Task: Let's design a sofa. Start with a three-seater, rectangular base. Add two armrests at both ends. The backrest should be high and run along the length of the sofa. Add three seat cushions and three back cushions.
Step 184:
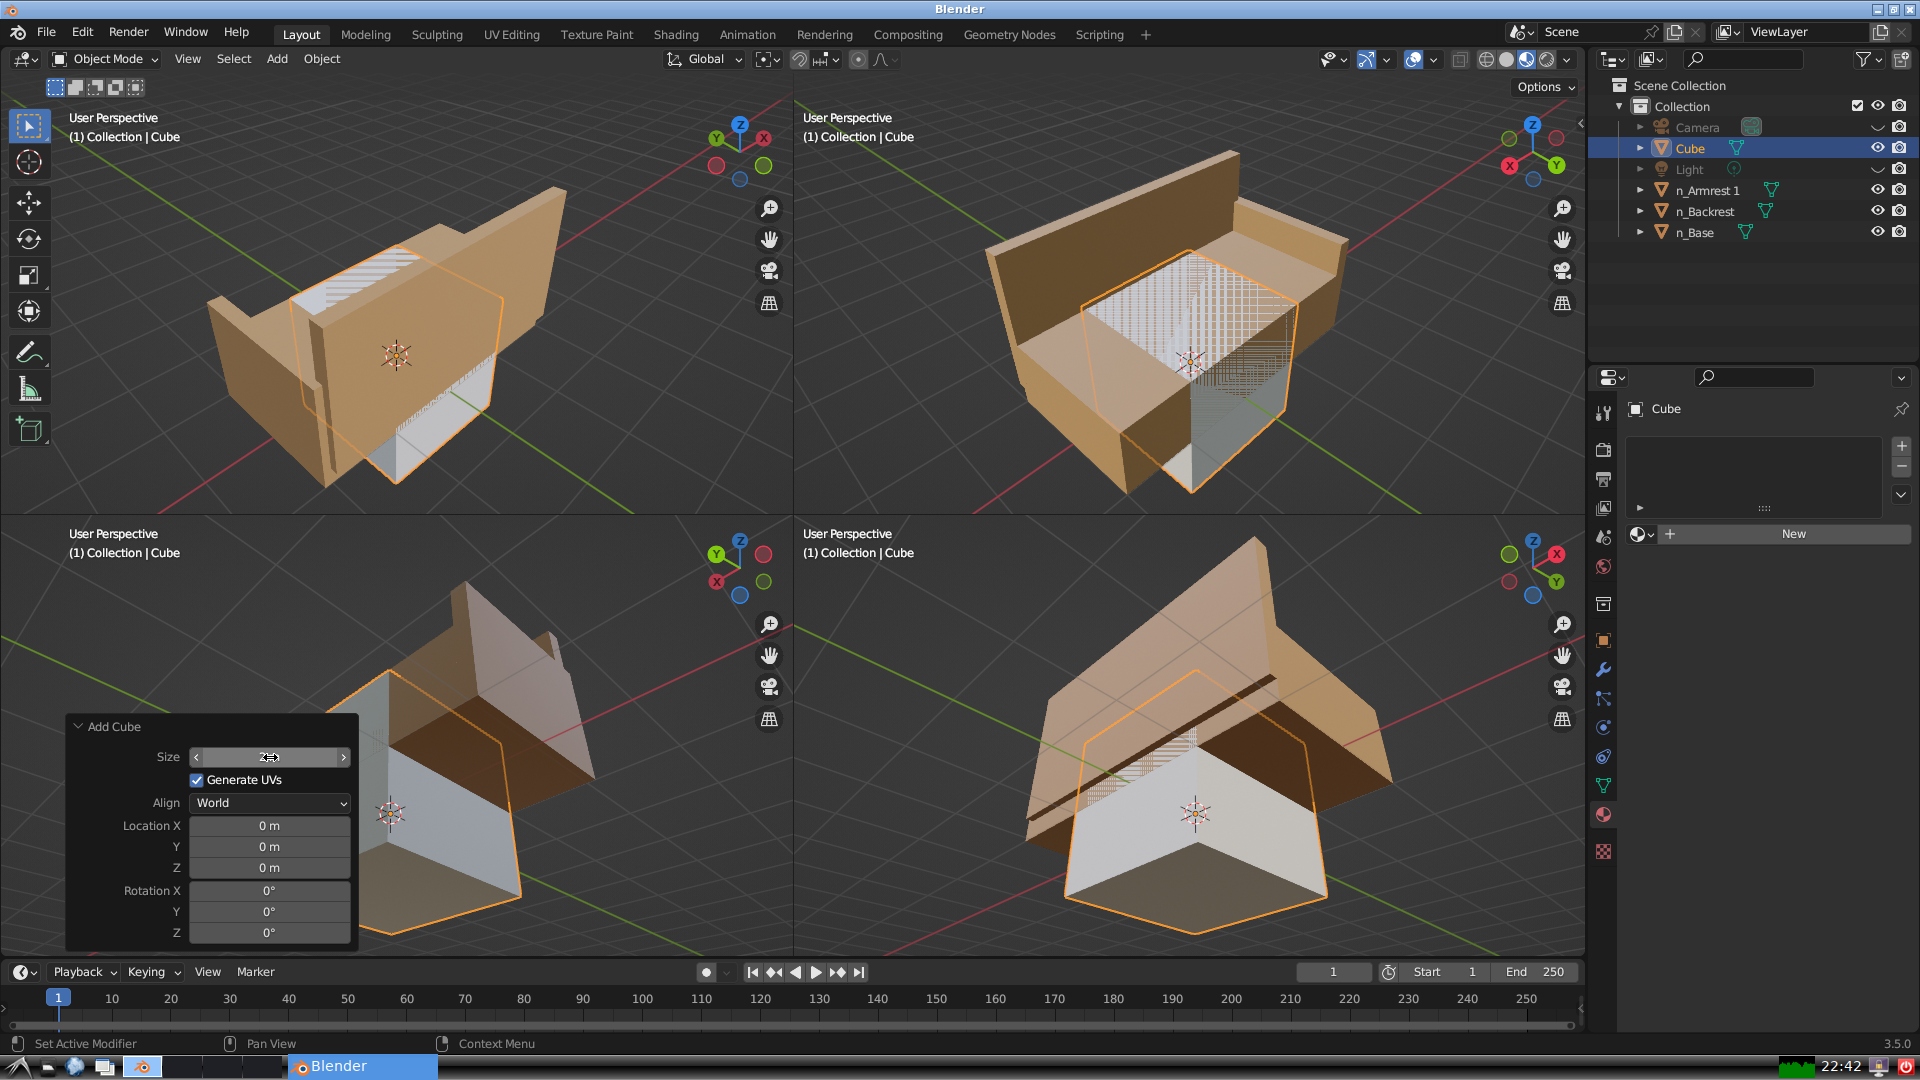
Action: {"mouse_move": [960, 540]}